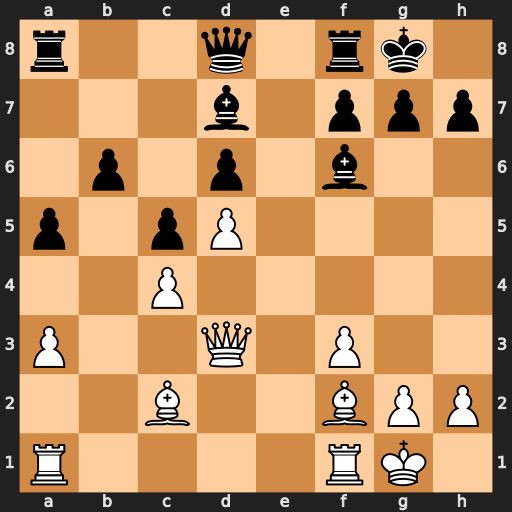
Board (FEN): r2q1rk1/3b1ppp/1p1p1b2/p1pP4/2P5/P2Q1P2/2B2BPP/R4RK1
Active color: w
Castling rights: -
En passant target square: -
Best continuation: Qxh7#